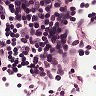
Metastatic tissue present: no